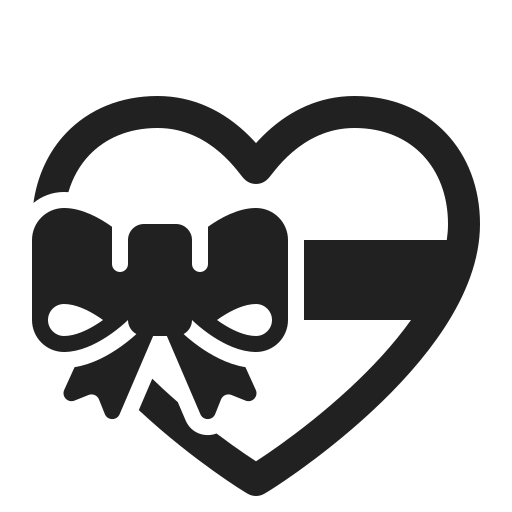
heart with ribbon high contrast